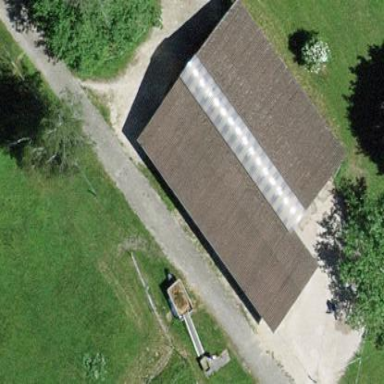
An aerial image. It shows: Stable building.